Field crop: maize
Growth stage: 2
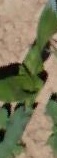
Species: maize